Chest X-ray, AP view. Patient: 53 years old, sex F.
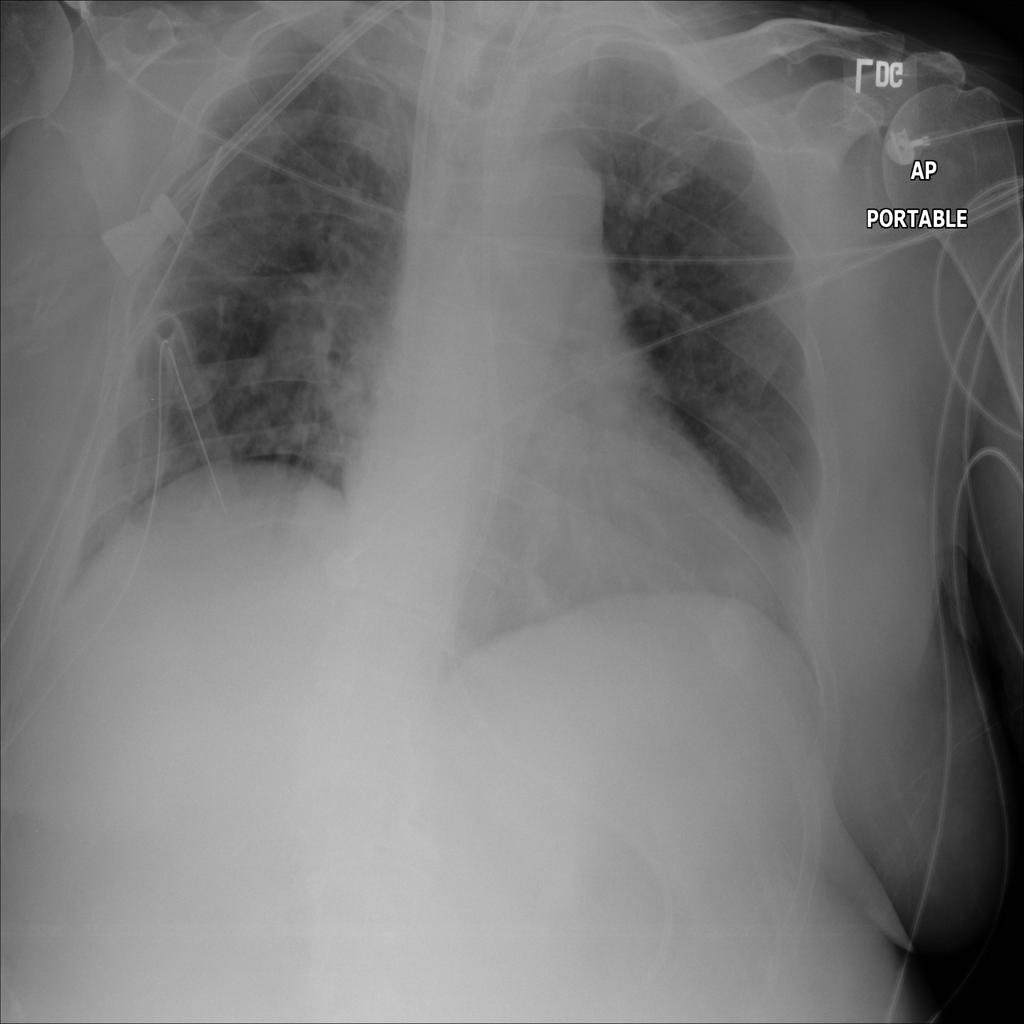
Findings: No Finding